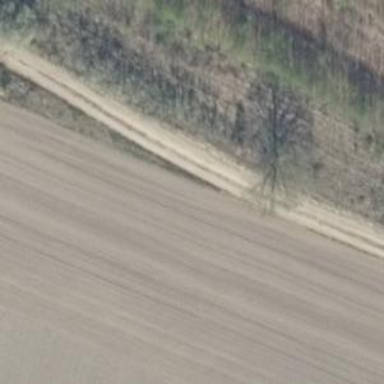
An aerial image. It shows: Sandy track road with grade 4 track type.